Question: I am using memoir class with latex, and I need the two characters:
""", and """.
I found the following commands:
'\guillemotright' and '\guillemotleft', but they look ugly. Is there something wrong in what I am doing? Latex source:
<URL>
Result:

Any help would be very appreciated. Thanks!
--Albe
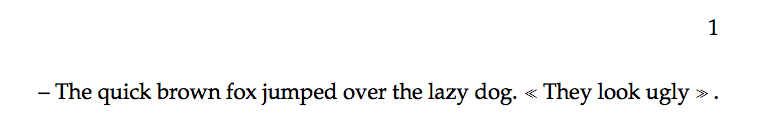
Answer: There are these chractrers in the russian font
'''
{
ont\larm = larm1000
\larm
\char 190 \char 191
}
'''
<URL>